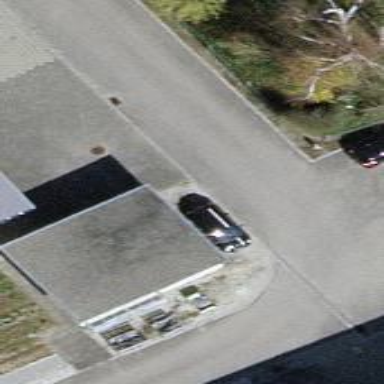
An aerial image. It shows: Group of garages.